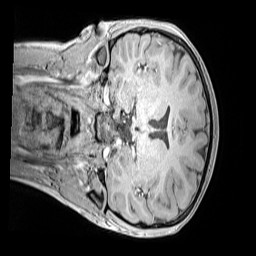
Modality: MP2RAGE
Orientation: coronal
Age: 13
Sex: female
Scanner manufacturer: siemens
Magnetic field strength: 3 T
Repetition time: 4 s
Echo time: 0.00299 s